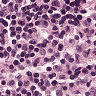
Metastatic tissue present: no